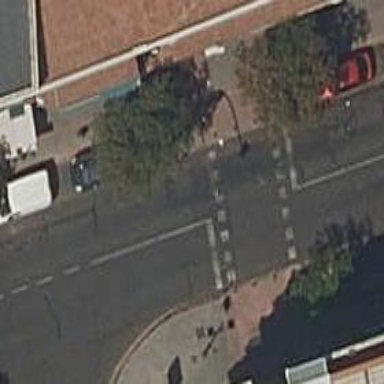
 there are traffic signals and zebra crossing."